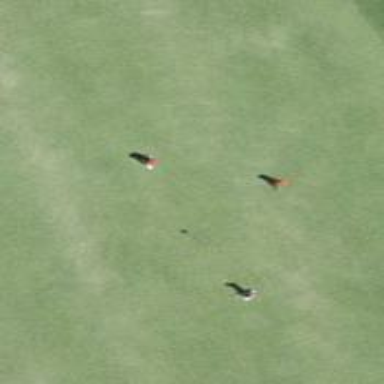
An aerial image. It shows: Golf green.